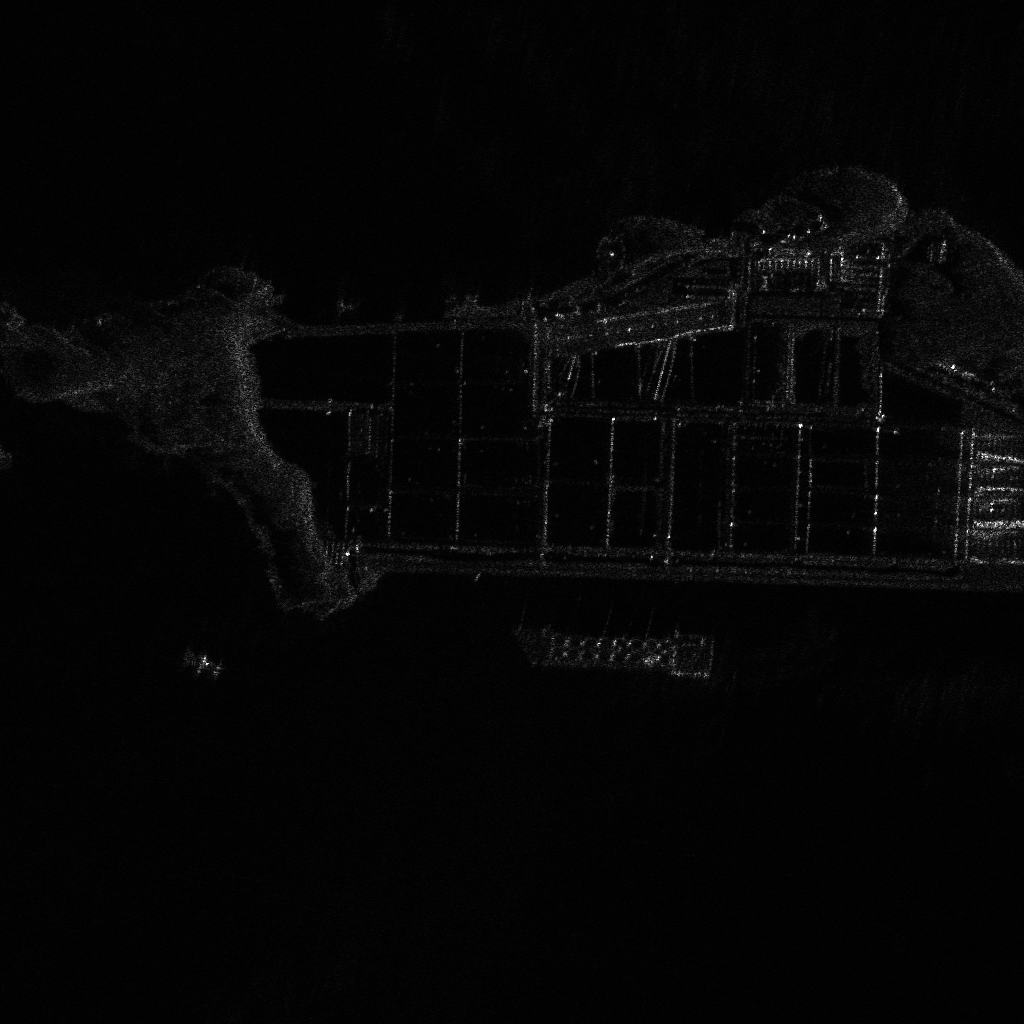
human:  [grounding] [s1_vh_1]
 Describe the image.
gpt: In the satellite image, there is  <ref>1 medium fishing </ref> <box>[[17, 63, 21, 65, 33]]</box> located at left.